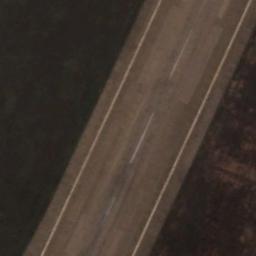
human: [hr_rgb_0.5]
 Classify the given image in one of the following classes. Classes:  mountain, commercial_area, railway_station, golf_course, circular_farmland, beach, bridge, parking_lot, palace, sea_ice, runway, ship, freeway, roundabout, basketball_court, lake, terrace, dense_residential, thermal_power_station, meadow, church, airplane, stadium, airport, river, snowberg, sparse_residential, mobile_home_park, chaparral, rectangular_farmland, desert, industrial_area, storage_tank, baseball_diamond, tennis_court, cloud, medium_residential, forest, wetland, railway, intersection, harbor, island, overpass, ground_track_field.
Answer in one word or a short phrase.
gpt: runway